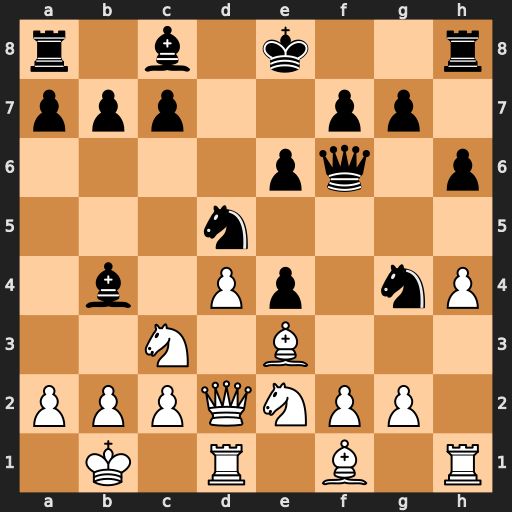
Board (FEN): r1b1k2r/ppp2pp1/4pq1p/3n4/1b1Pp1nP/2N1B3/PPPQNPP1/1K1R1B1R
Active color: w
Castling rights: kq
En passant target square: -
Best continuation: Nxd5 Bxd2 Nxf6+ gxf6 Rxd2 Nxe3 fxe3